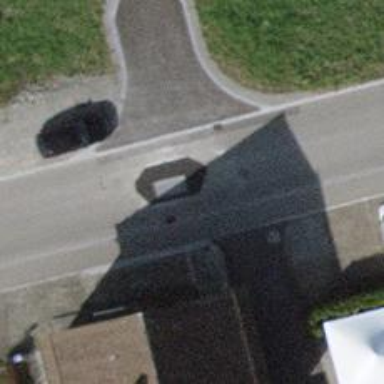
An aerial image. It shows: Smooth asphalt road in residential area.